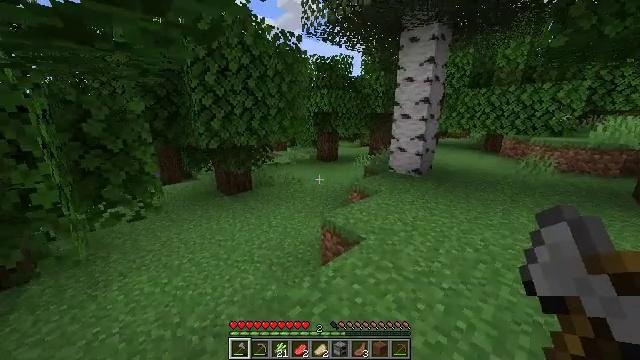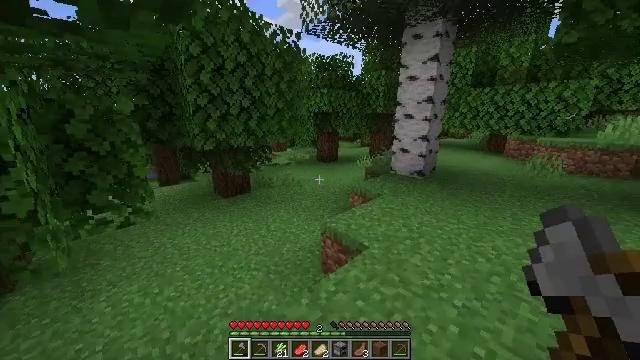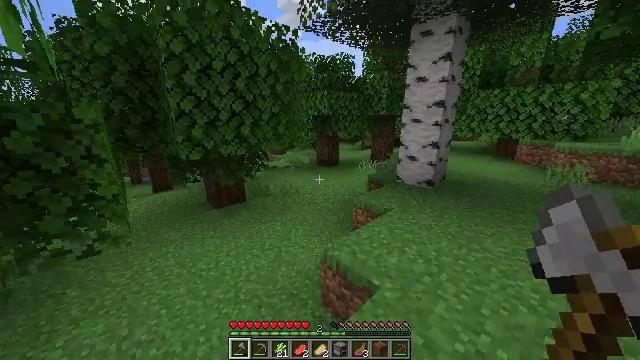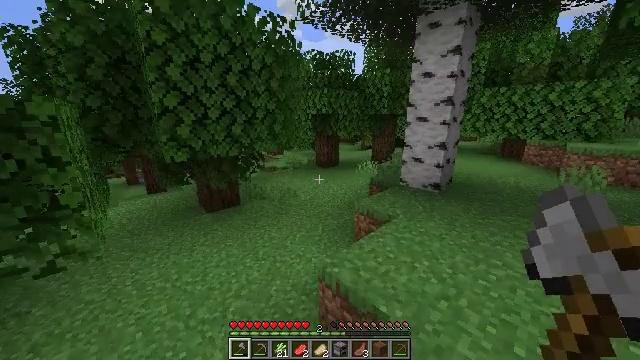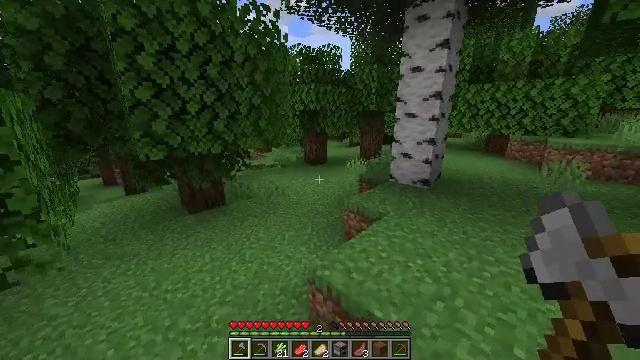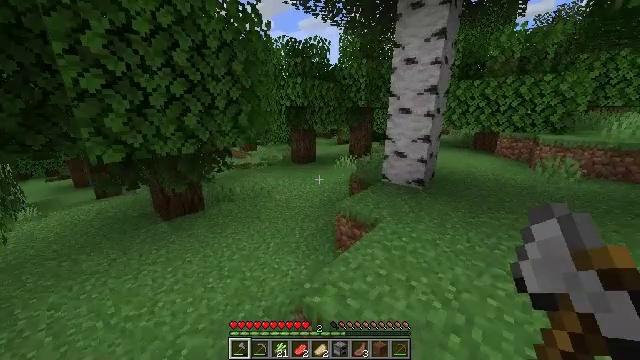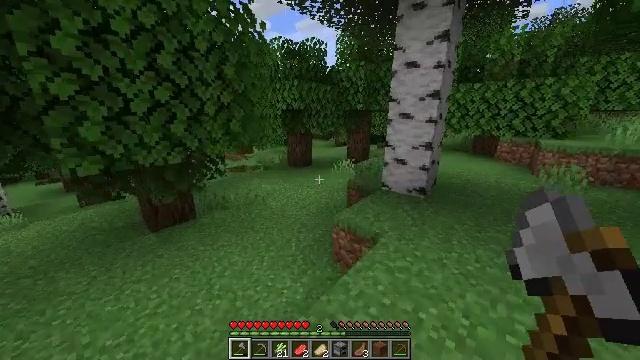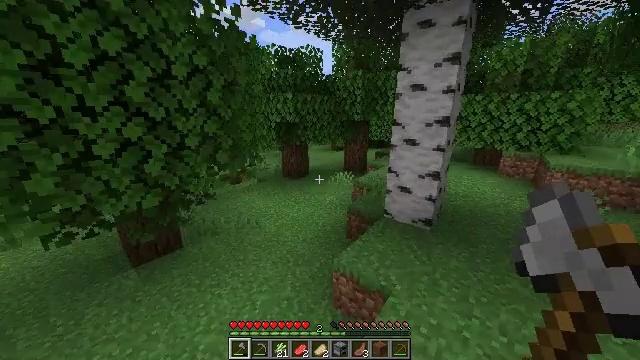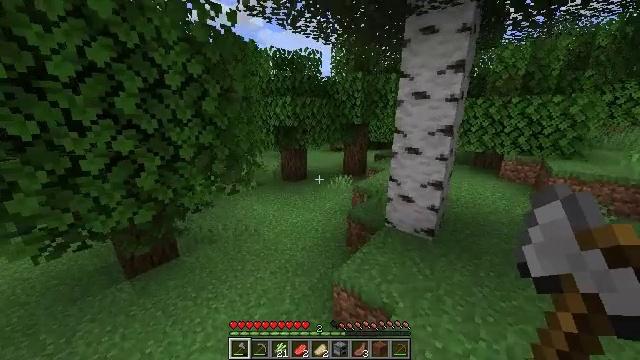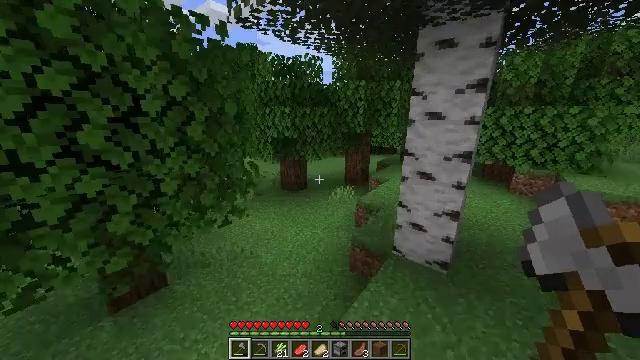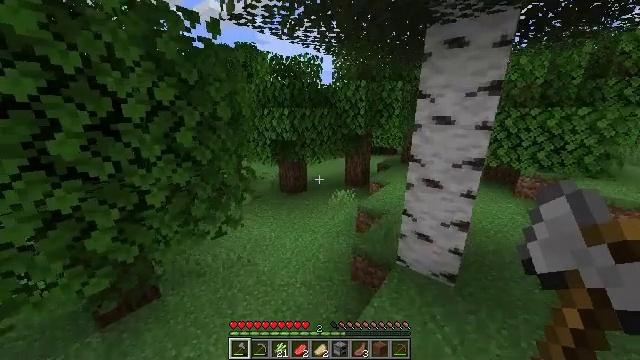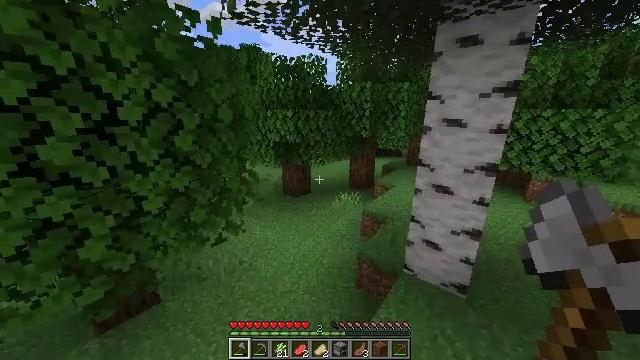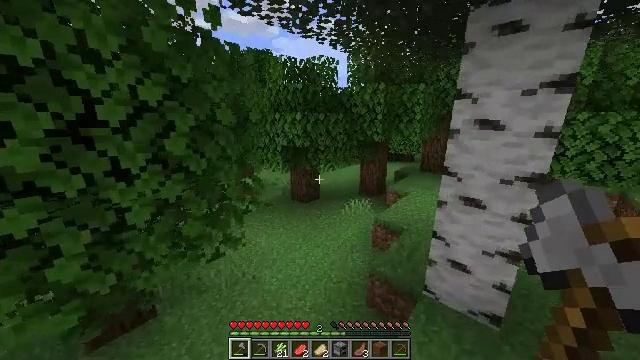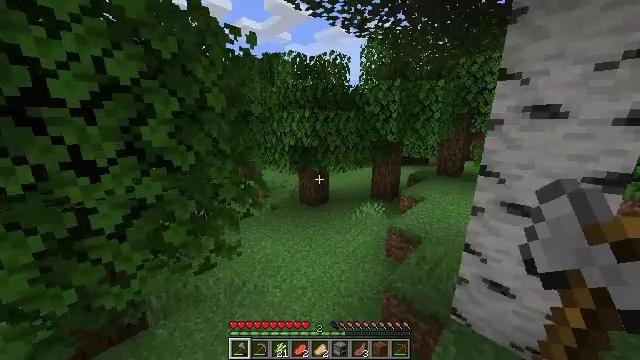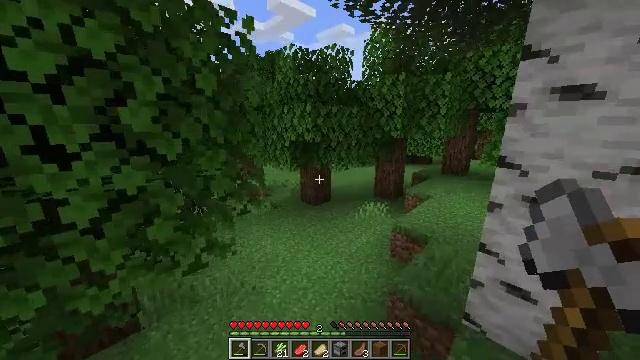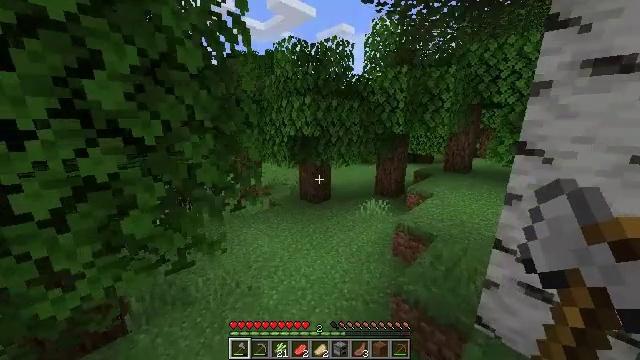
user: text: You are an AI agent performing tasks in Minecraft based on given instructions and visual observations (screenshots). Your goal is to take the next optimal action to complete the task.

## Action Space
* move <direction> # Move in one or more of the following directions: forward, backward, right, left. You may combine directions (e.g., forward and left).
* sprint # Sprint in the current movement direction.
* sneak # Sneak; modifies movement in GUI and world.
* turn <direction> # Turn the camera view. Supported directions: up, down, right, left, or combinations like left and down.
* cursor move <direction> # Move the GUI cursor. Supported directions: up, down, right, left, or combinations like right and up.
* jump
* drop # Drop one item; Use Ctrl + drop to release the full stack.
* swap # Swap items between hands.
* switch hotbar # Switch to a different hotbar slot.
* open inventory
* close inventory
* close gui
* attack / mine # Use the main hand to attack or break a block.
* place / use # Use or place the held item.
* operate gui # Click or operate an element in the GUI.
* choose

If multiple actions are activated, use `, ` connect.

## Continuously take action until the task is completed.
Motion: motion action
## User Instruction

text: Gather the brown mushroom in dark areas.
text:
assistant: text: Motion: move forward, sprint
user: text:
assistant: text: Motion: move forward, sprint, jump
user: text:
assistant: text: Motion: move forward, sprint, jump
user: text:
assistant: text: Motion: move forward, sprint, turn right
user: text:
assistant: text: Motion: move forward, sprint, turn right
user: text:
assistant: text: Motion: move forward, sprint, jump
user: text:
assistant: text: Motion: move forward, sprint, turn right, jump
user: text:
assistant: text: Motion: move forward, sprint, jump
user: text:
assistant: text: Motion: move forward, sprint, jump
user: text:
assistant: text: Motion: move forward, sprint
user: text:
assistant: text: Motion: move forward, sprint, turn left
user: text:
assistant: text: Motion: move forward, sprint, turn left and up
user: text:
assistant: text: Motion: move forward, sprint, turn left and up
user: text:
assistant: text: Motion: move forward, sprint
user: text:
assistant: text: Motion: move forward, sprint
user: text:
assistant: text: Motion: move forward, sprint
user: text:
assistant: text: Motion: move forward, sprint
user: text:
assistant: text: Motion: move forward, sprint
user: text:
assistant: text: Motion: move forward, sprint, turn left
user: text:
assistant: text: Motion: move forward, sprint, turn left and up
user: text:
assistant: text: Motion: move forward, sprint, turn left
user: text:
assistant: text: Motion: move forward, sprint, turn left
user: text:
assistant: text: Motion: move forward, sprint, turn left
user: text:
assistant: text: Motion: move forward, sprint, turn left
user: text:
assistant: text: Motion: move forward, sprint
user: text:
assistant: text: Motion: move forward, sprint
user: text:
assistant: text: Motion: move forward, sprint
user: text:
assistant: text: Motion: move forward, sprint
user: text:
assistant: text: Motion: move forward, sprint
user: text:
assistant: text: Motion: move forward, sprint